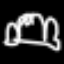
Label: frog